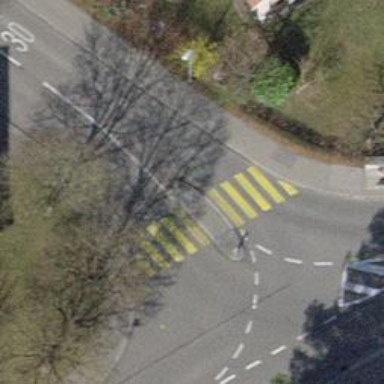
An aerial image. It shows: Uncontrolled crossing with central island on the road.